Question: I have a query that looks like this:
'''
select * from foo where id in (:ids)
'''
where the id column is a number.
When running this in TOAD version 11.0.0.116, I want to supply a list of ids so that the resulting query is:
'''
select * from foo where id in (1,2,3)
'''
The simple minded approach below gives an error that 1,2,3 is not a valid floating point value. Is there a type/value combination that will let me run the desired query?
: the query as shown is how it appears in my code, and I am pasting it into TOAD for testing the results of the query with various values. To date I have simply done a text replacement of the bind variable in TOAD with the comma separated list, and this works fine but is a bit annoying for trying different lists of values. Additionally, I have several queries of this form that I test in this way, so I was looking for a less pedestrian way to enter a list of values in TOAD without modifying the query. If this is not possible, I will continue with the pedestrian approach.

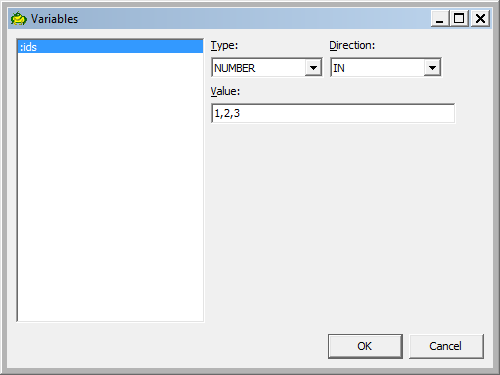
Answer: As indicated by OldProgrammer, the Gerrat's answer that "You can't use comma-separated values in one bind variable" in the indicated thread correctly answers this question as well.